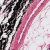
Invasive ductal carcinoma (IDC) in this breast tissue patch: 0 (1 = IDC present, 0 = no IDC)